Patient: sex M, age 70
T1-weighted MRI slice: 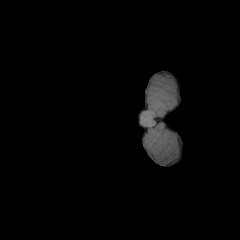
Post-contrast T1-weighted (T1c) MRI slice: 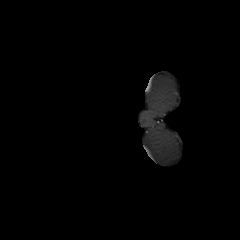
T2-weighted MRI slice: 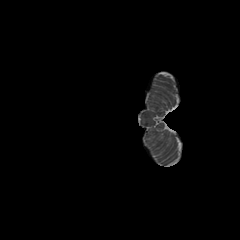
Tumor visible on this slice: no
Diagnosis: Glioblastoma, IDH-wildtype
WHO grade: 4